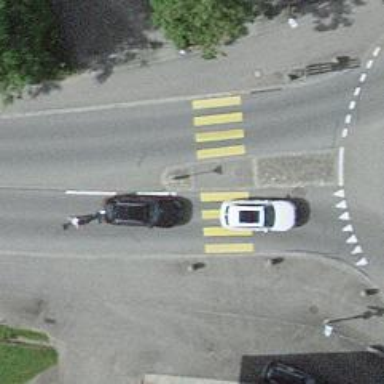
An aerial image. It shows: Uncontrolled crossing on the road.